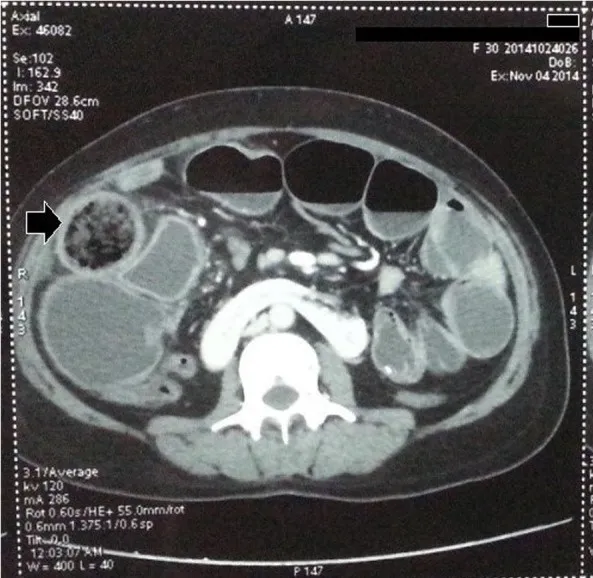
Computed tomography of the abdomen, showing intraluminal gossypiboma (Black arrow).
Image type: radiology (ct)